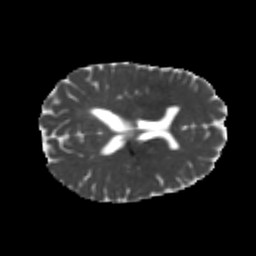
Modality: MD
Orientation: axial
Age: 24
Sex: female
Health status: healthy
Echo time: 0.074 s